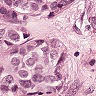
Metastatic tissue present: yes